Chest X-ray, AP view. Patient: 10 years old, sex M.
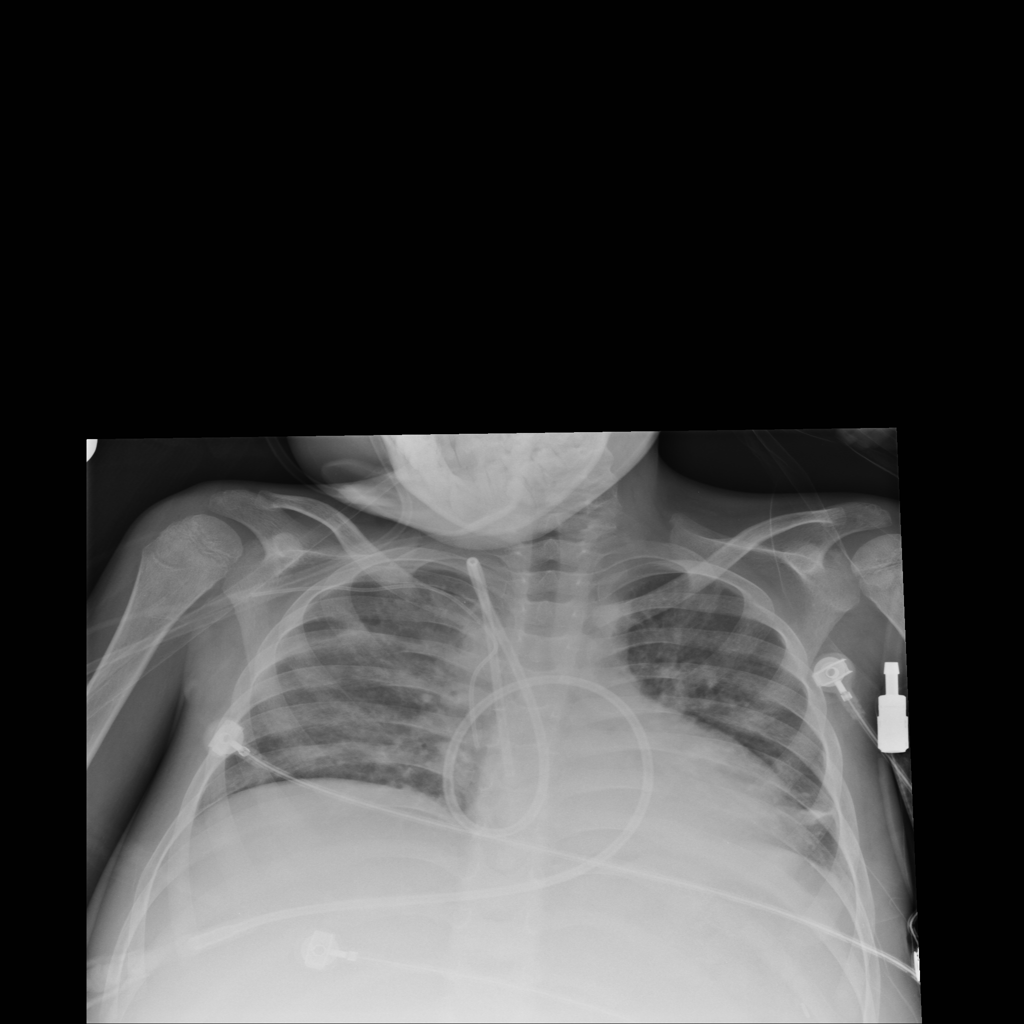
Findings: No Finding